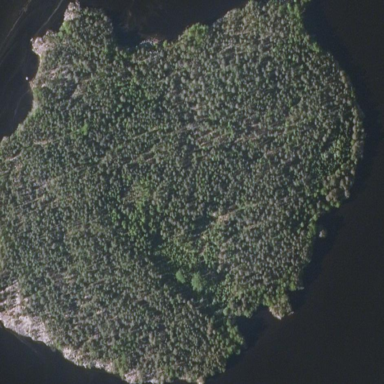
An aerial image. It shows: Islet covered with woodland.